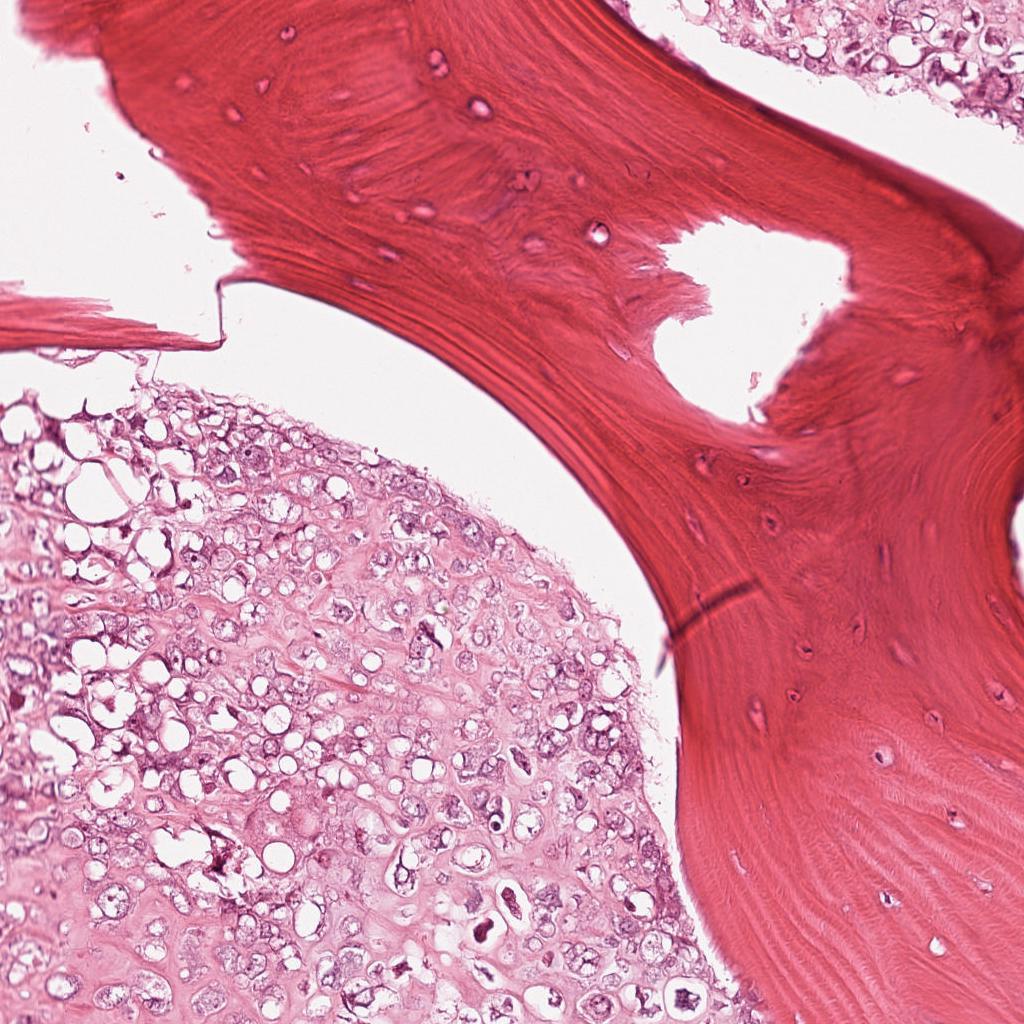
Label: Viable